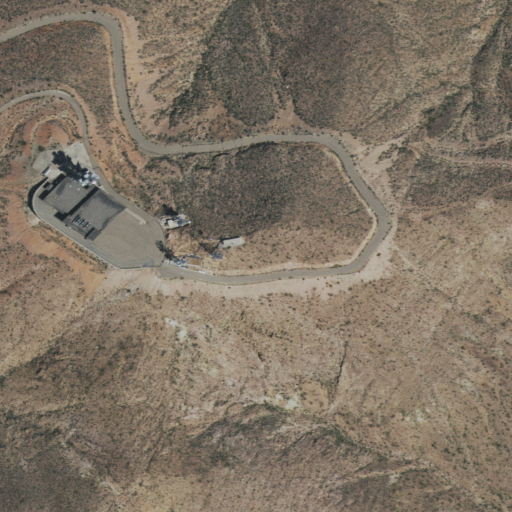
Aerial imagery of mountain in California named Turquoise Mountain containing shrub, barren land, grassland, and open development